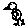
Label: bird